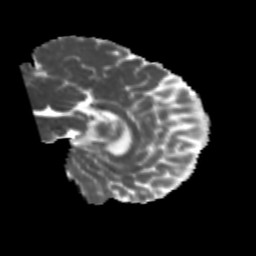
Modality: MD
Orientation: sagittal
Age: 25
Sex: male
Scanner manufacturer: siemens
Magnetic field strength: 3 T
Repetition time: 1.8 s
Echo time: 0.07 s